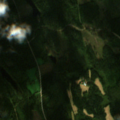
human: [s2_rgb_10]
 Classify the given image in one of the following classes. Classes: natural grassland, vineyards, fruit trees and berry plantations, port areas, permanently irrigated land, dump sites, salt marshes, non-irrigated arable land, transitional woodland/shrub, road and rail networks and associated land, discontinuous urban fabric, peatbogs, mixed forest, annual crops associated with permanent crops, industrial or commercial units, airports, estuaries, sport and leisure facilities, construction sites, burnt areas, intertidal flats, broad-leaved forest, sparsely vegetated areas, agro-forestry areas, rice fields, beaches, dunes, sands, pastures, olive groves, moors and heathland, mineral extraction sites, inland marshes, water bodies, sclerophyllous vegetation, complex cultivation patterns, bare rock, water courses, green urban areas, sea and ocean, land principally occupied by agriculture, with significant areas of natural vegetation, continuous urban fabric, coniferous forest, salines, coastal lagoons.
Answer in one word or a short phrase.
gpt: coniferous forest, mixed forest, transitional woodland/shrub, water bodies